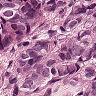
Metastatic tissue present: yes